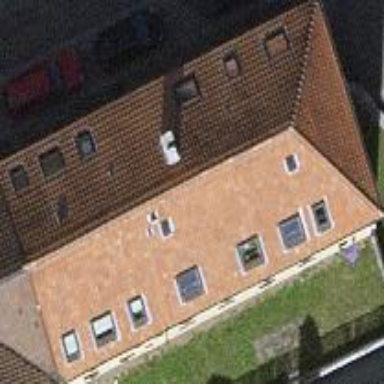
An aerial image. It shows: Apartments building with side-hipped roof shape.